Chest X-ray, PA view. Patient: 41 years old, sex M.
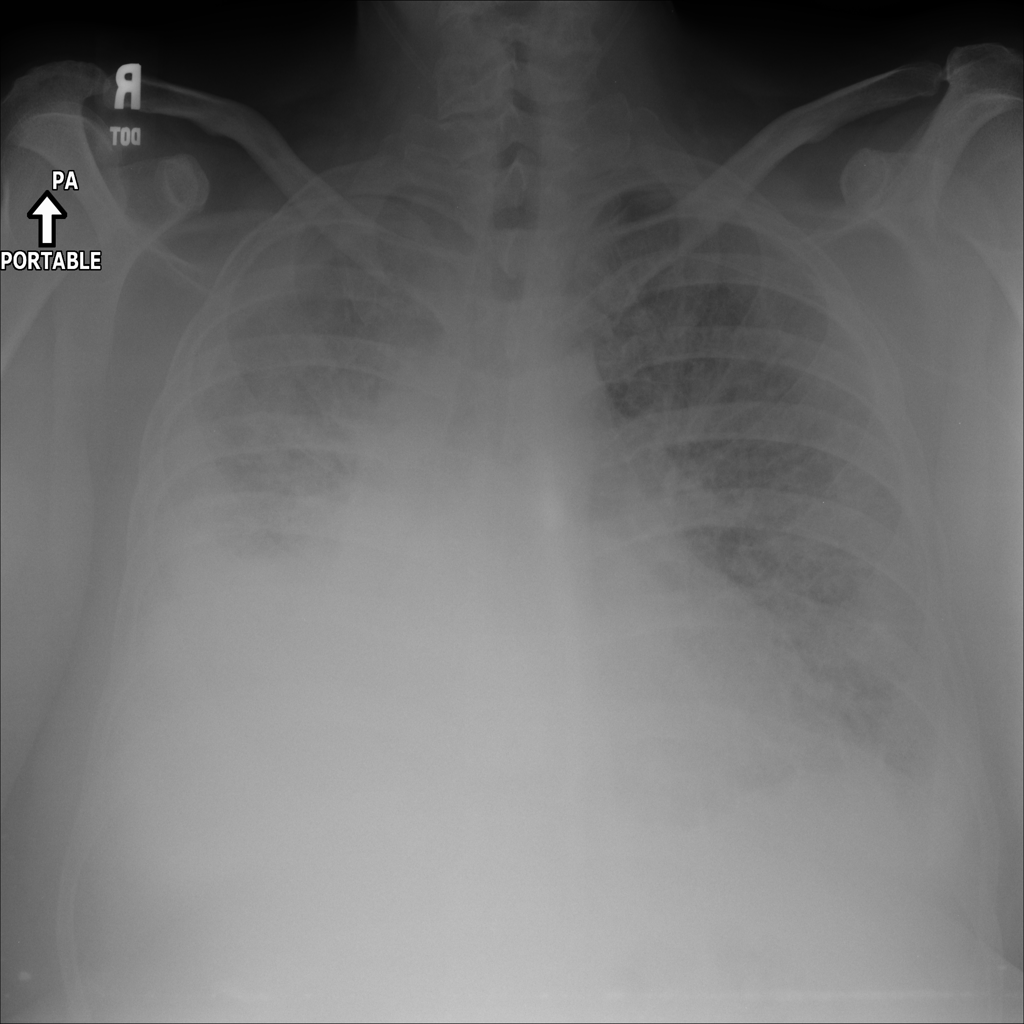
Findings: Infiltration